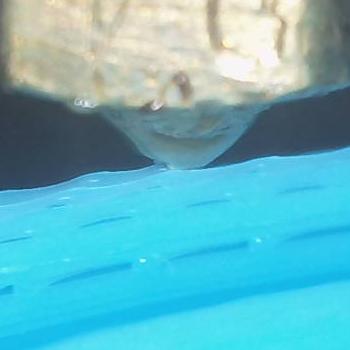
Flow rate: 39%